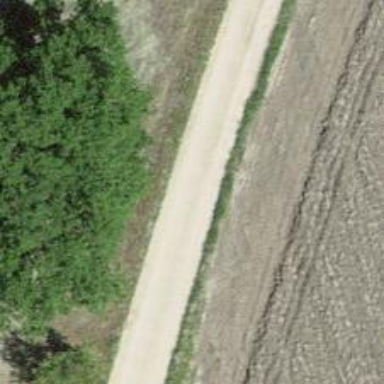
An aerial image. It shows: Unpaved service road.